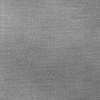
Atmospheric dust classification: dusty